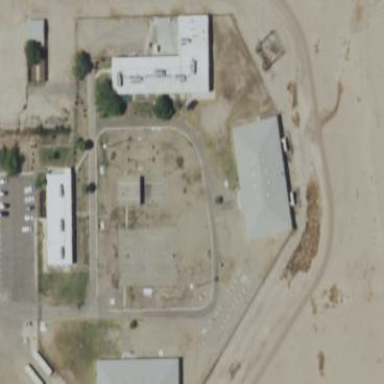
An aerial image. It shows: Prison.